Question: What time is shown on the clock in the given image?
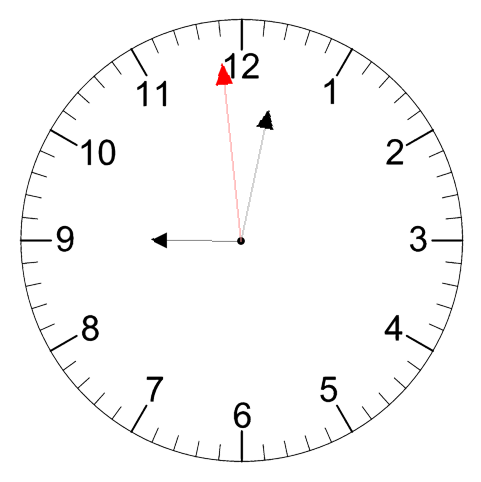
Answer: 09:01:59